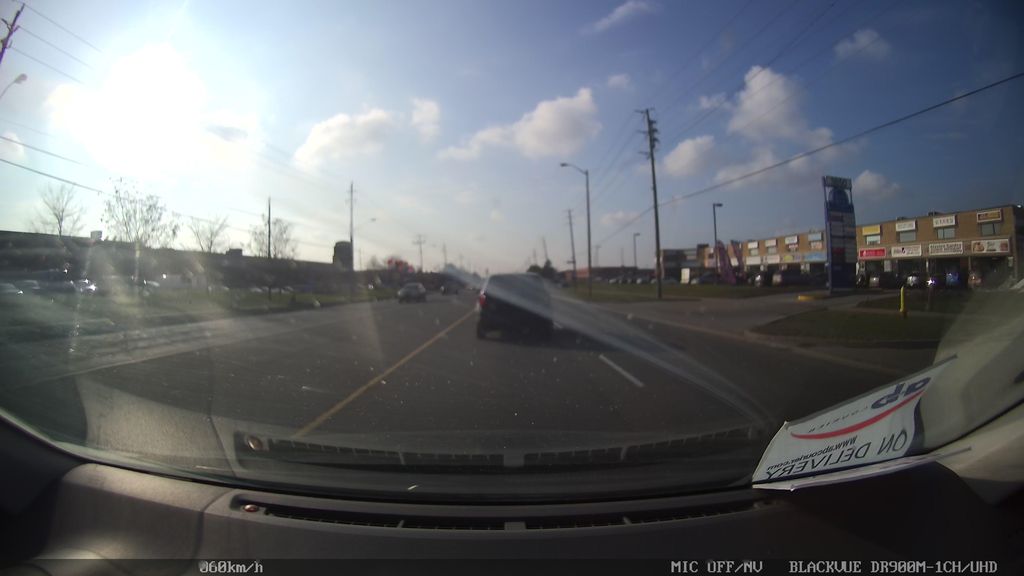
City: toronto